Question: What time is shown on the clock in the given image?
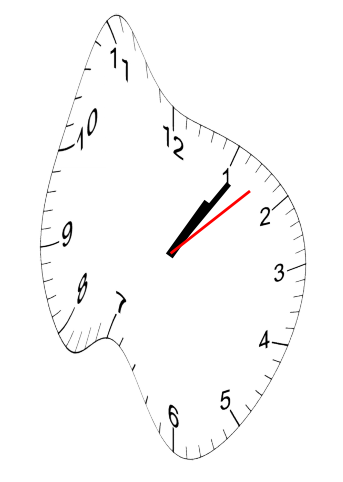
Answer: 01:06:08